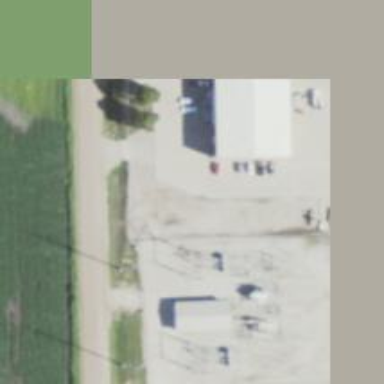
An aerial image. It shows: Distribution-level power substation.